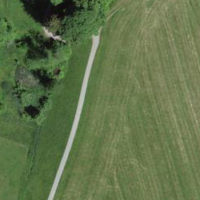
EUNIS habitat code: 24
Species observed at this site:
Caltha palustris